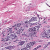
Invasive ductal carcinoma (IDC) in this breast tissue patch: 0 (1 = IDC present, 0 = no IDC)